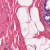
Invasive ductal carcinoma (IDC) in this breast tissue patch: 0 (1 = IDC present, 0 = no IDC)